Question: I am not able to get a bar chart or a line chart to show all the labels on the X axis.As you can see in the provided print screen, only the latest datapoint shows its label.
This is when using scene builder. Do I have to have an ObservableList with Strings for the CategoriesAxis ?

I have made a MVCE of my current code:
'''
@FXML
LineChart<String, Integer> lineChart;
@FXML
private Label label;
@FXML
private void handleButtonAction(ActionEvent event) {
XYChart.Series series1 = new XYChart.Series();
series1.getData().add(new XYChart.Data<String, Integer>("austria", 300));
series1.getData().add(new XYChart.Data<String, Integer>("rr", 400));
series1.getData().add(new XYChart.Data<String, Integer>("qq", 3003));
lineChart.getData().addAll(series1);
'''
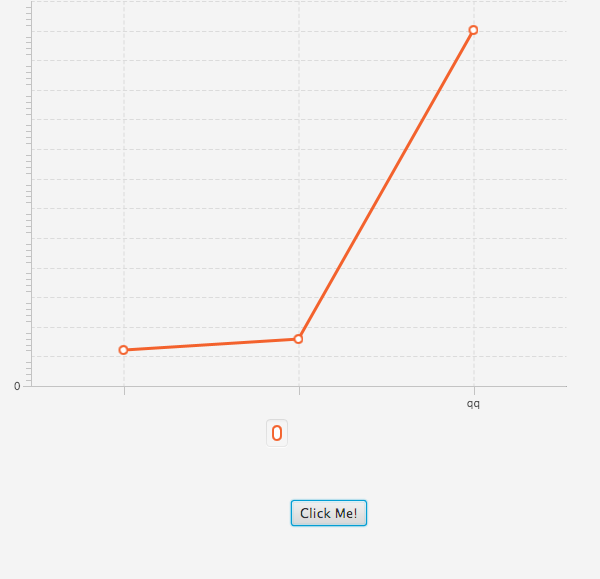
Answer: With your approach, every time you click the button a new series is added to the chart, always with the same data. Note that for the second series you'll get all the labels...
In orther to have just one series, with proper labels, as you've already pointed out, create a global 'ObservableList', add it at the beginning to the series, and then on 'Initialize' add the series to the chart.
Then if you want to process click events, just add new values to the series, and you'll see the new labels will be added too.
'''
@FXML private LineChart<String, Integer> lineChart;
private final ObservableList<XYChart.Data<String,Integer>> xyList1 =
FXCollections.observableArrayList(
new XYChart.Data<>("austria", 300),
new XYChart.Data<>("rr", 400),
new XYChart.Data<>("qq", 3003));
private final XYChart.Series series1 = new XYChart.Series(xyList1);
@Override
public void initialize(URL url, ResourceBundle rb) {
series1.setName("Name");
lineChart.getData().addAll(series1);
}
@FXML
public void handleButtonAction(ActionEvent e){
// sample new points
series1.getData().add(new XYChart.Data<>("Point "+(series1.getData().size()+1),
new Random().nextInt(3000)));
}
'''
If you want to add new series every time you click the button, you can do it as you proposed initially.
But note it seems to be a bug in the first series, and only the last label is shown, IF the chart is animated. To avoid this bug (consider filing it to JIRA), just disable animation and it will work.
If you want animation, you can add a listener to the chart, and set animation once it has at least one series. This will work:
'''
@FXML private LineChart<String, Integer> lineChart;
@Override
public void initialize(URL url, ResourceBundle rb) {
// Workaround to allow animation after series is added
lineChart.getData().addListener(
(ListChangeListener.Change<? extends XYChart.Series<String, Integer>> c) -> {
lineChart.setAnimated(c.getList().size()>1);
});
}
@FXML
public void handleButtonAction(ActionEvent e){
XYChart.Series series1 = new XYChart.Series();
series1.setName("Series "+lineChart.getData().size() );
lineChart.getData().addAll(series1);
series1.getData().add(new XYChart.Data<>("Point "+(series1.getData().size()+1),
new Random().nextInt(3000)));
series1.getData().add(new XYChart.Data<>("Point "+(series1.getData().size()+1),
new Random().nextInt(3000)));
series1.getData().add(new XYChart.Data<>("Point "+(series1.getData().size()+1),
new Random().nextInt(3000)));
}
'''